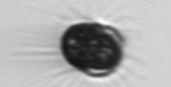
Label: Mesodinium